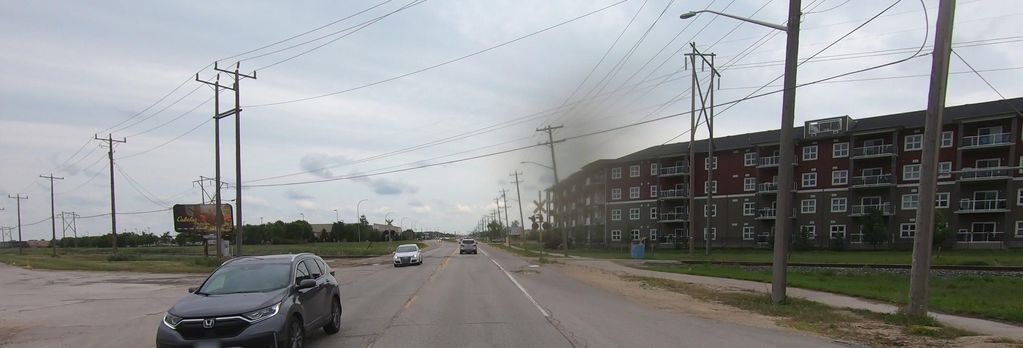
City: winnipeg